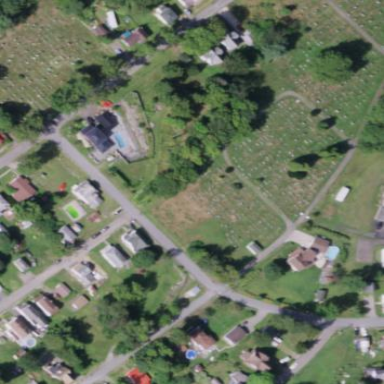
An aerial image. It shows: Cemetery.